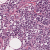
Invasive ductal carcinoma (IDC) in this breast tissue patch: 1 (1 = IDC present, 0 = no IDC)